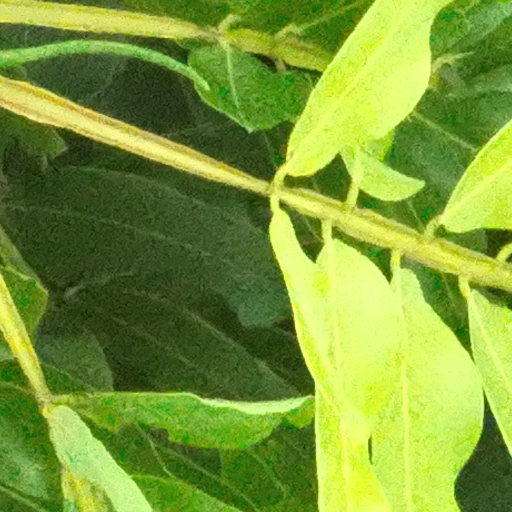
Species: Dipteryx oleifera
GBIF accepted scientific name: Dipteryx oleifera
Crown area (m\u00b2): 148.063